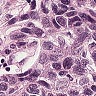
Metastatic tissue present: yes